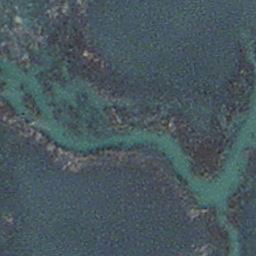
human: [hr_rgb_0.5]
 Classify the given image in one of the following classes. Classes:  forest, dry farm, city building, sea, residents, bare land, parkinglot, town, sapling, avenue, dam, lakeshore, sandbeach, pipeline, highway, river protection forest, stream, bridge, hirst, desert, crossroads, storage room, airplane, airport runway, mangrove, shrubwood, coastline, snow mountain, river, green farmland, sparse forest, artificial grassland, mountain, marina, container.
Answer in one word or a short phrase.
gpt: stream